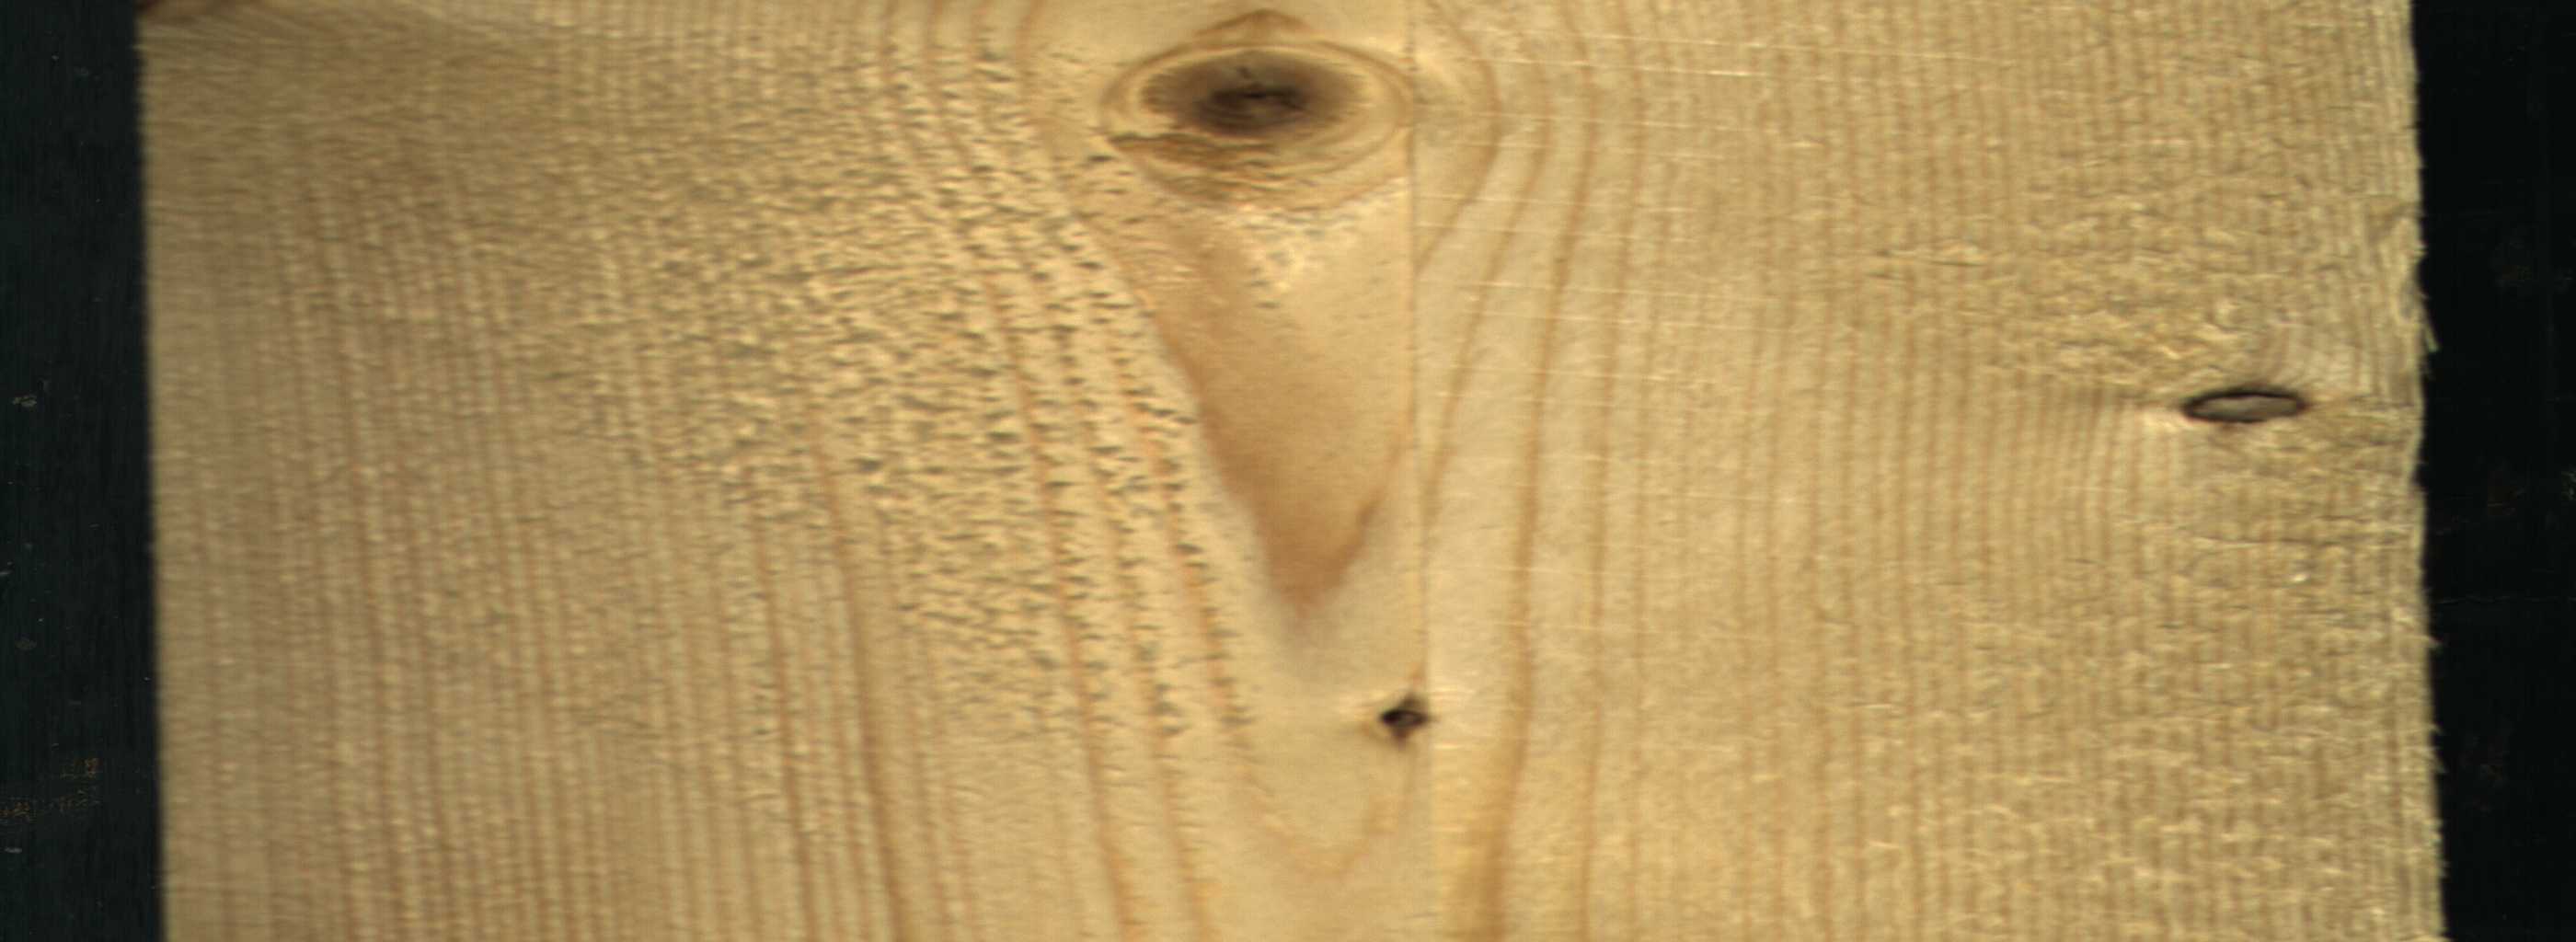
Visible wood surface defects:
Dead_Knot
Dead_Knot
Live_Knot